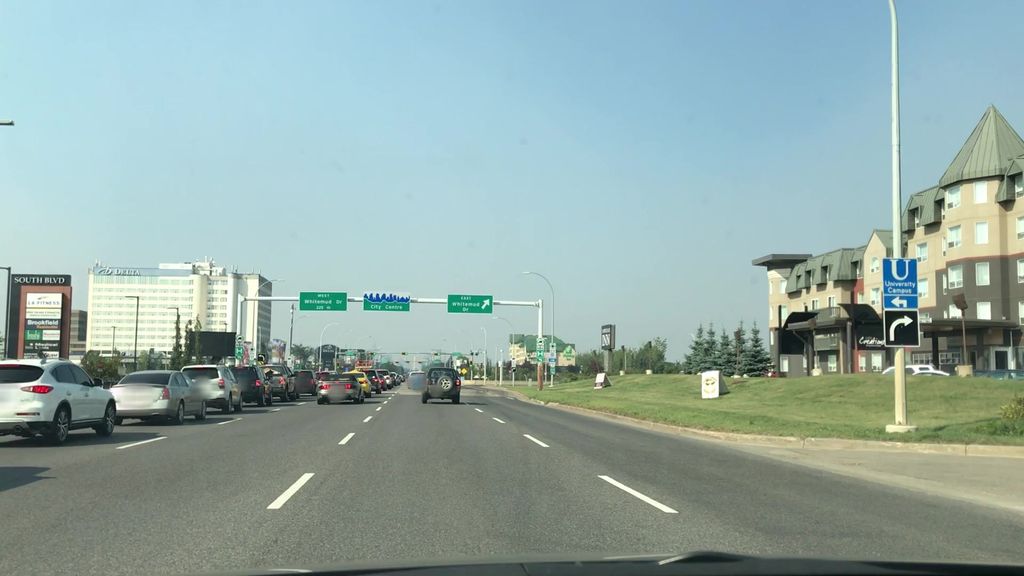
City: edmonton